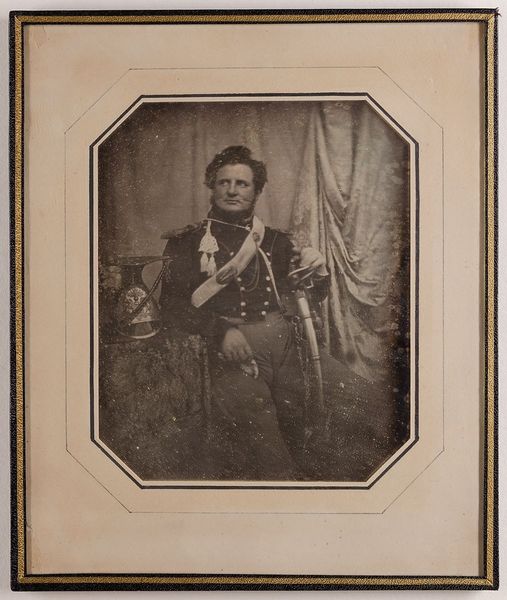
Titel: Dr. jur. Heinrich Nikolaus von Beseler (1803-1852), Oberleutnant der Kavallerie im Hamburger Bürgermilitär
Künstler: Hermann Biow
Standort: Hamburg
Institution: Museum für Kunst und Gewerbe Hamburg
Schlagwörter: mann, portrait, figur, foto, fotografie, photographie, uniformen, photo, lichtbild, daguerreotypie, dienstgrade, porträt, hüftbild, oberleutnant